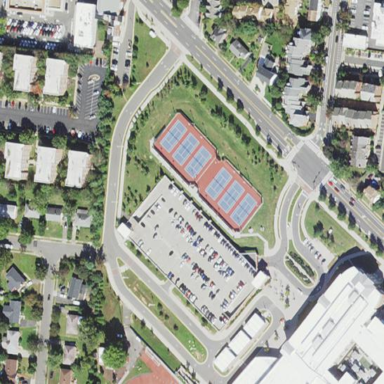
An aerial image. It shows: Tennis court on pitch.